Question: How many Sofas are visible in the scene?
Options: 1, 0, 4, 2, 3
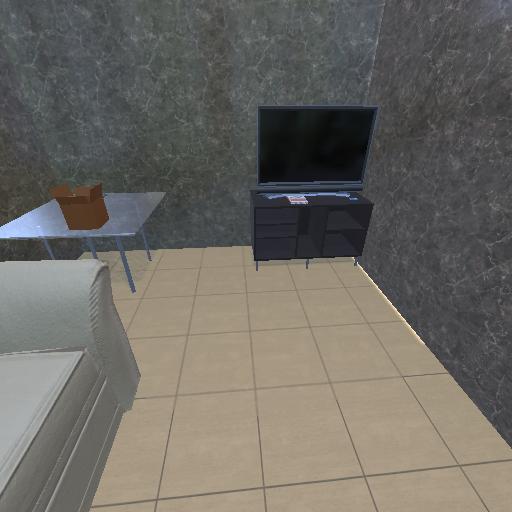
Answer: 1